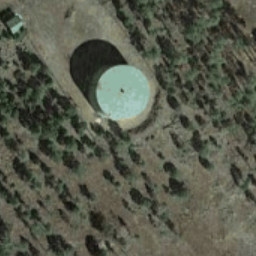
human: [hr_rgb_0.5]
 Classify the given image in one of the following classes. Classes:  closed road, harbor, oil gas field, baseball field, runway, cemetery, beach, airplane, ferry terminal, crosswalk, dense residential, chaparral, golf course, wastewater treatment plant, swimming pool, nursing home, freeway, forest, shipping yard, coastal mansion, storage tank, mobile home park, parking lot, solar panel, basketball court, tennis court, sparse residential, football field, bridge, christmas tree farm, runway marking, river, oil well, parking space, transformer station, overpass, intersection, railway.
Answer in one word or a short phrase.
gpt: storage tank